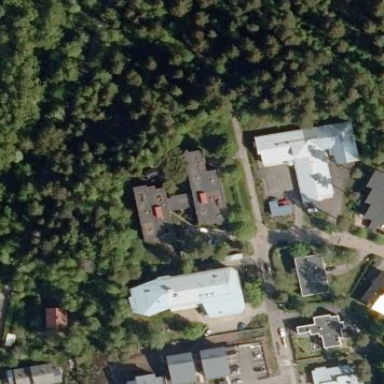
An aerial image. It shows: Building.